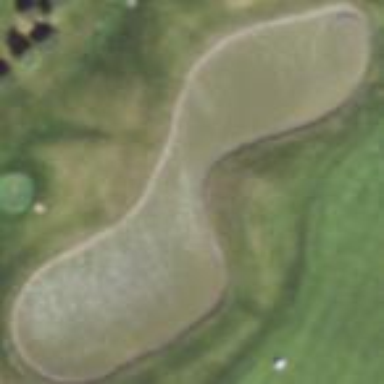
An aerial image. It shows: Water hazard in golf course. The hazard is natural water feature.